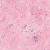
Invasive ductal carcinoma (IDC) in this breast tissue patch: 0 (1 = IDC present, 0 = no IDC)